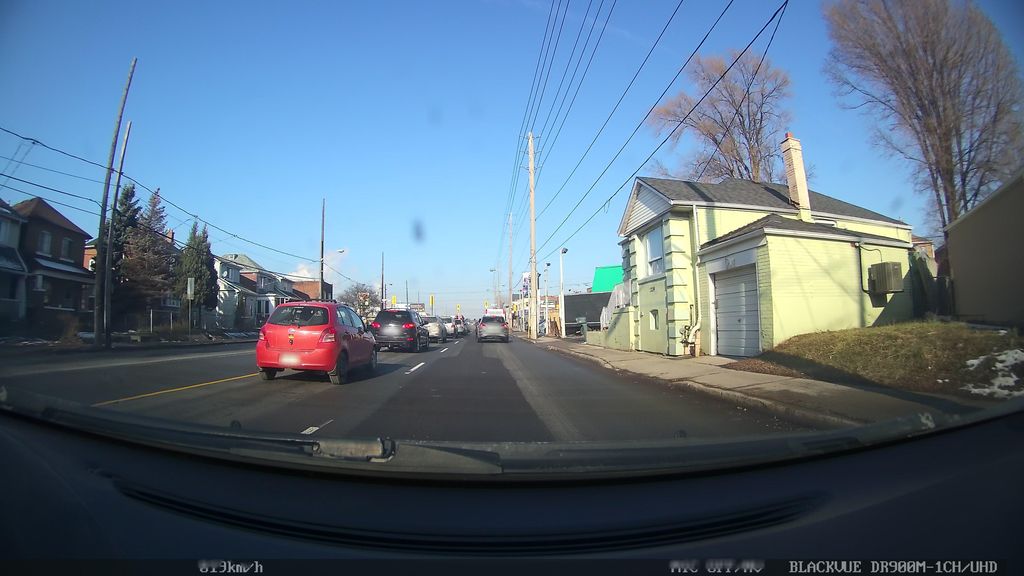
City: toronto